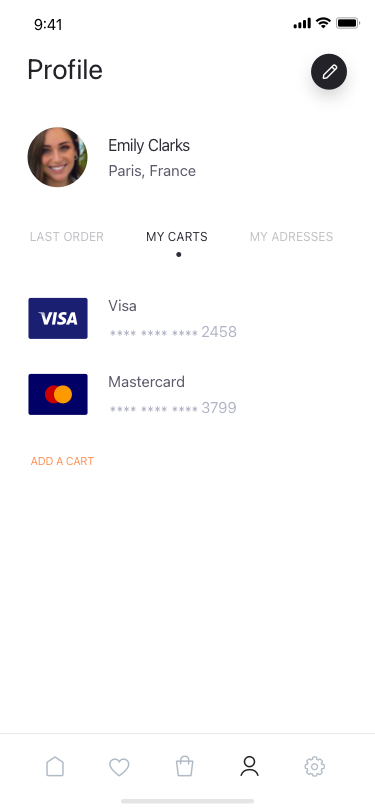
Text in this UI design:
Last order
My carts
My adresses
Emily Clarks
Paris, France
Profile
Mastercard
3799
**** **** ****
Visa
2458
**** **** ****
Add a cart